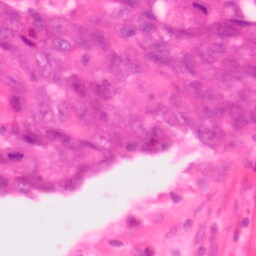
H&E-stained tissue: Colon